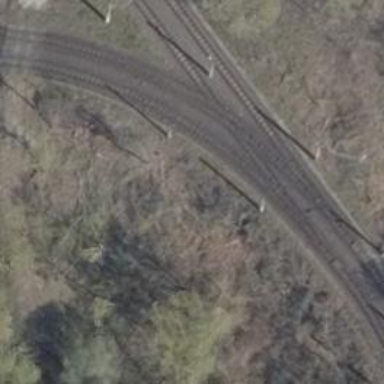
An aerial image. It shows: Tram railway with electrified contact lines.